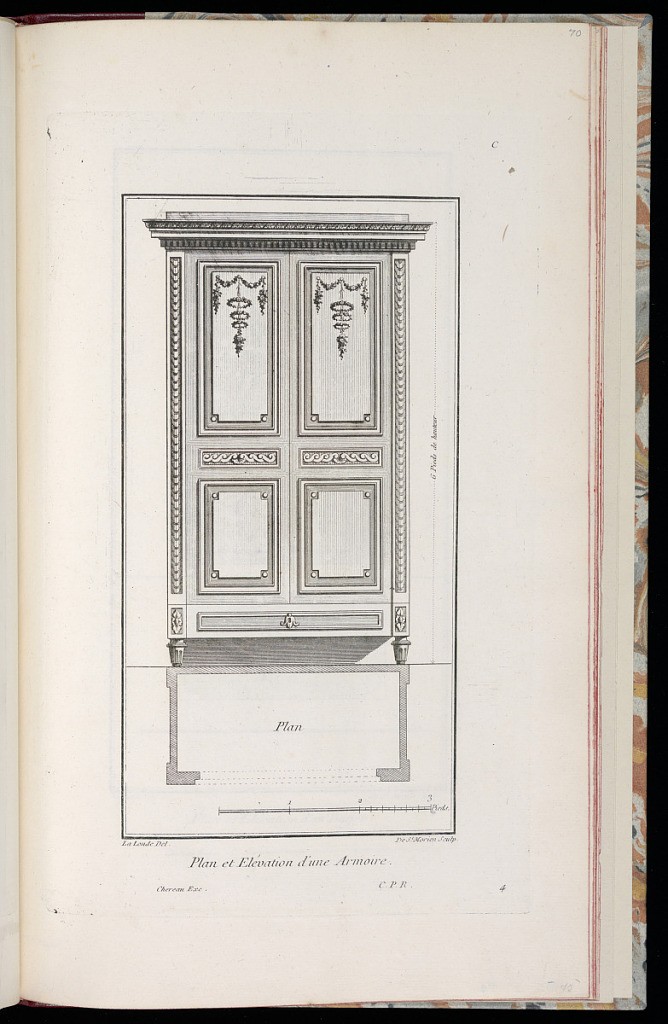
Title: Plan et Elévation d'une Armoire
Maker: Richard de Lalonde, French, active 1780–96
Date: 1775-1788
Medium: Etching on off-white laid paper
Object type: Print
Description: Design for an armoire decorated with ornament motifs including fluting, interlocked piastres, wave pattern, rosettes, and garlands. The plate is signed and numbered.